Interaction volume radius: 5 \u00c5
Interaction volume height: 15 \u00c5
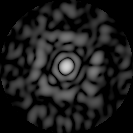
Disorder parameter: 0.887